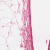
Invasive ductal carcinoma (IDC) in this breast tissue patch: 0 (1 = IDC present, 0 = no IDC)